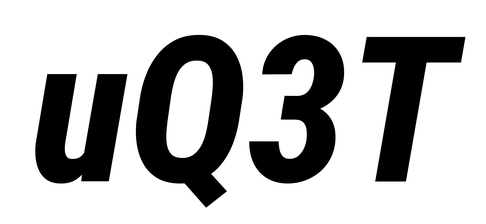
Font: Roboto-Italic_Condensed_ExtraBold_Italic